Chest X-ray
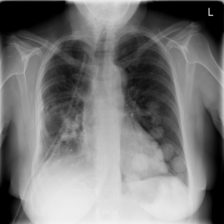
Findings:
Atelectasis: negative
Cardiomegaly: negative
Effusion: negative
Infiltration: negative
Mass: negative
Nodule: negative
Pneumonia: negative
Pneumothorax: positive
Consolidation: negative
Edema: negative
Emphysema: negative
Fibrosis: negative
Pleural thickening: negative
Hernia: negative